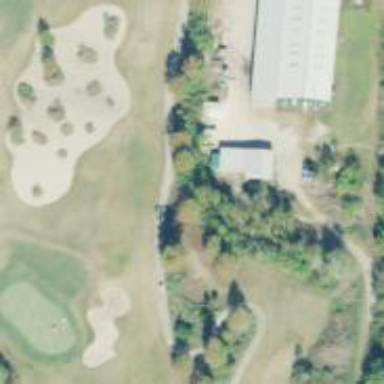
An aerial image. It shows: Service road used as golf cart path.